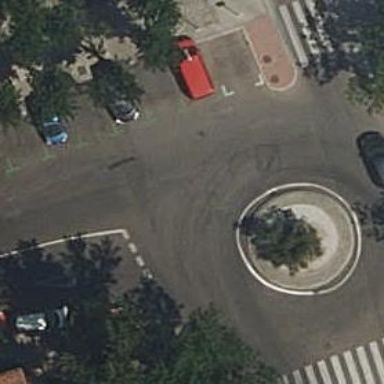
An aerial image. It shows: Residential road with asphalt surface leading up to roundabout.